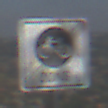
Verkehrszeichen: EndeFahrradzone
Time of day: Midday
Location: Outdoor (Nature)
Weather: PartlyCloudy
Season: NotSpecified
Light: Natural